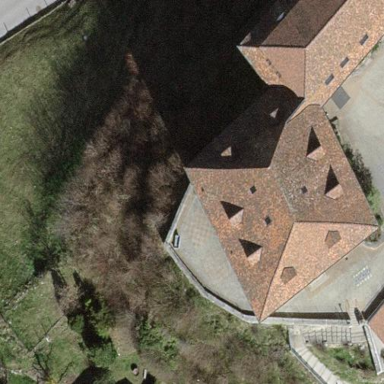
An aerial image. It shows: Building with hipped red roof. The building's color is beige.